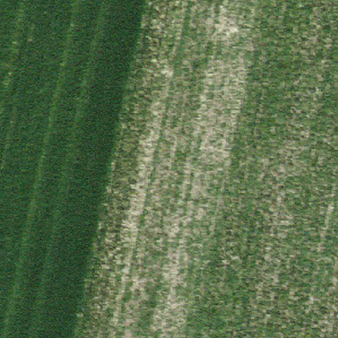
Label: other